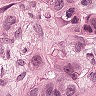
Metastatic tissue present: yes